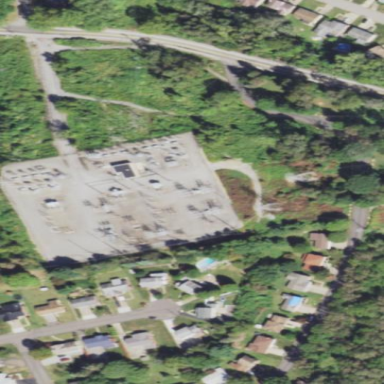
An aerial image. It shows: Power substation with transmission level designation. It is enclosed by fence.